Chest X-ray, AP view. Patient: 60 years old, sex M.
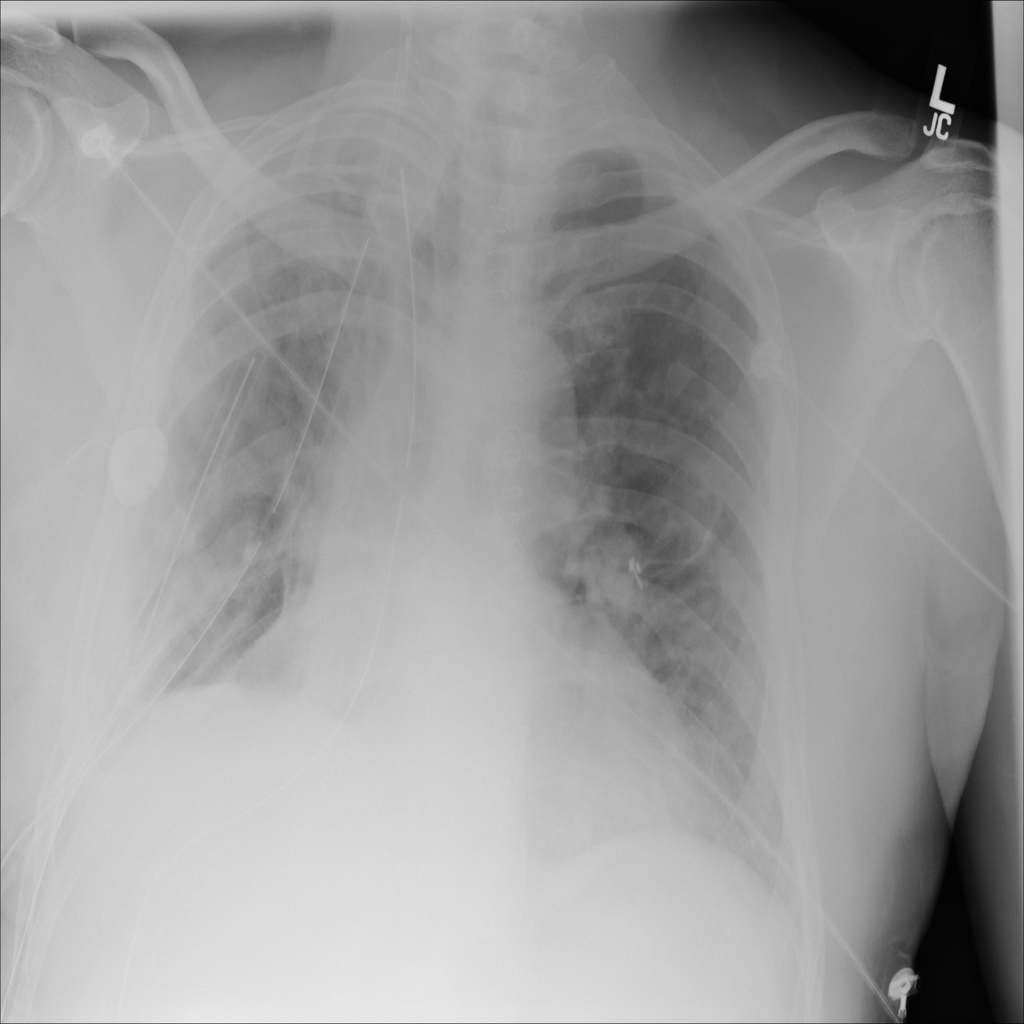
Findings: No Finding